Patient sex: M
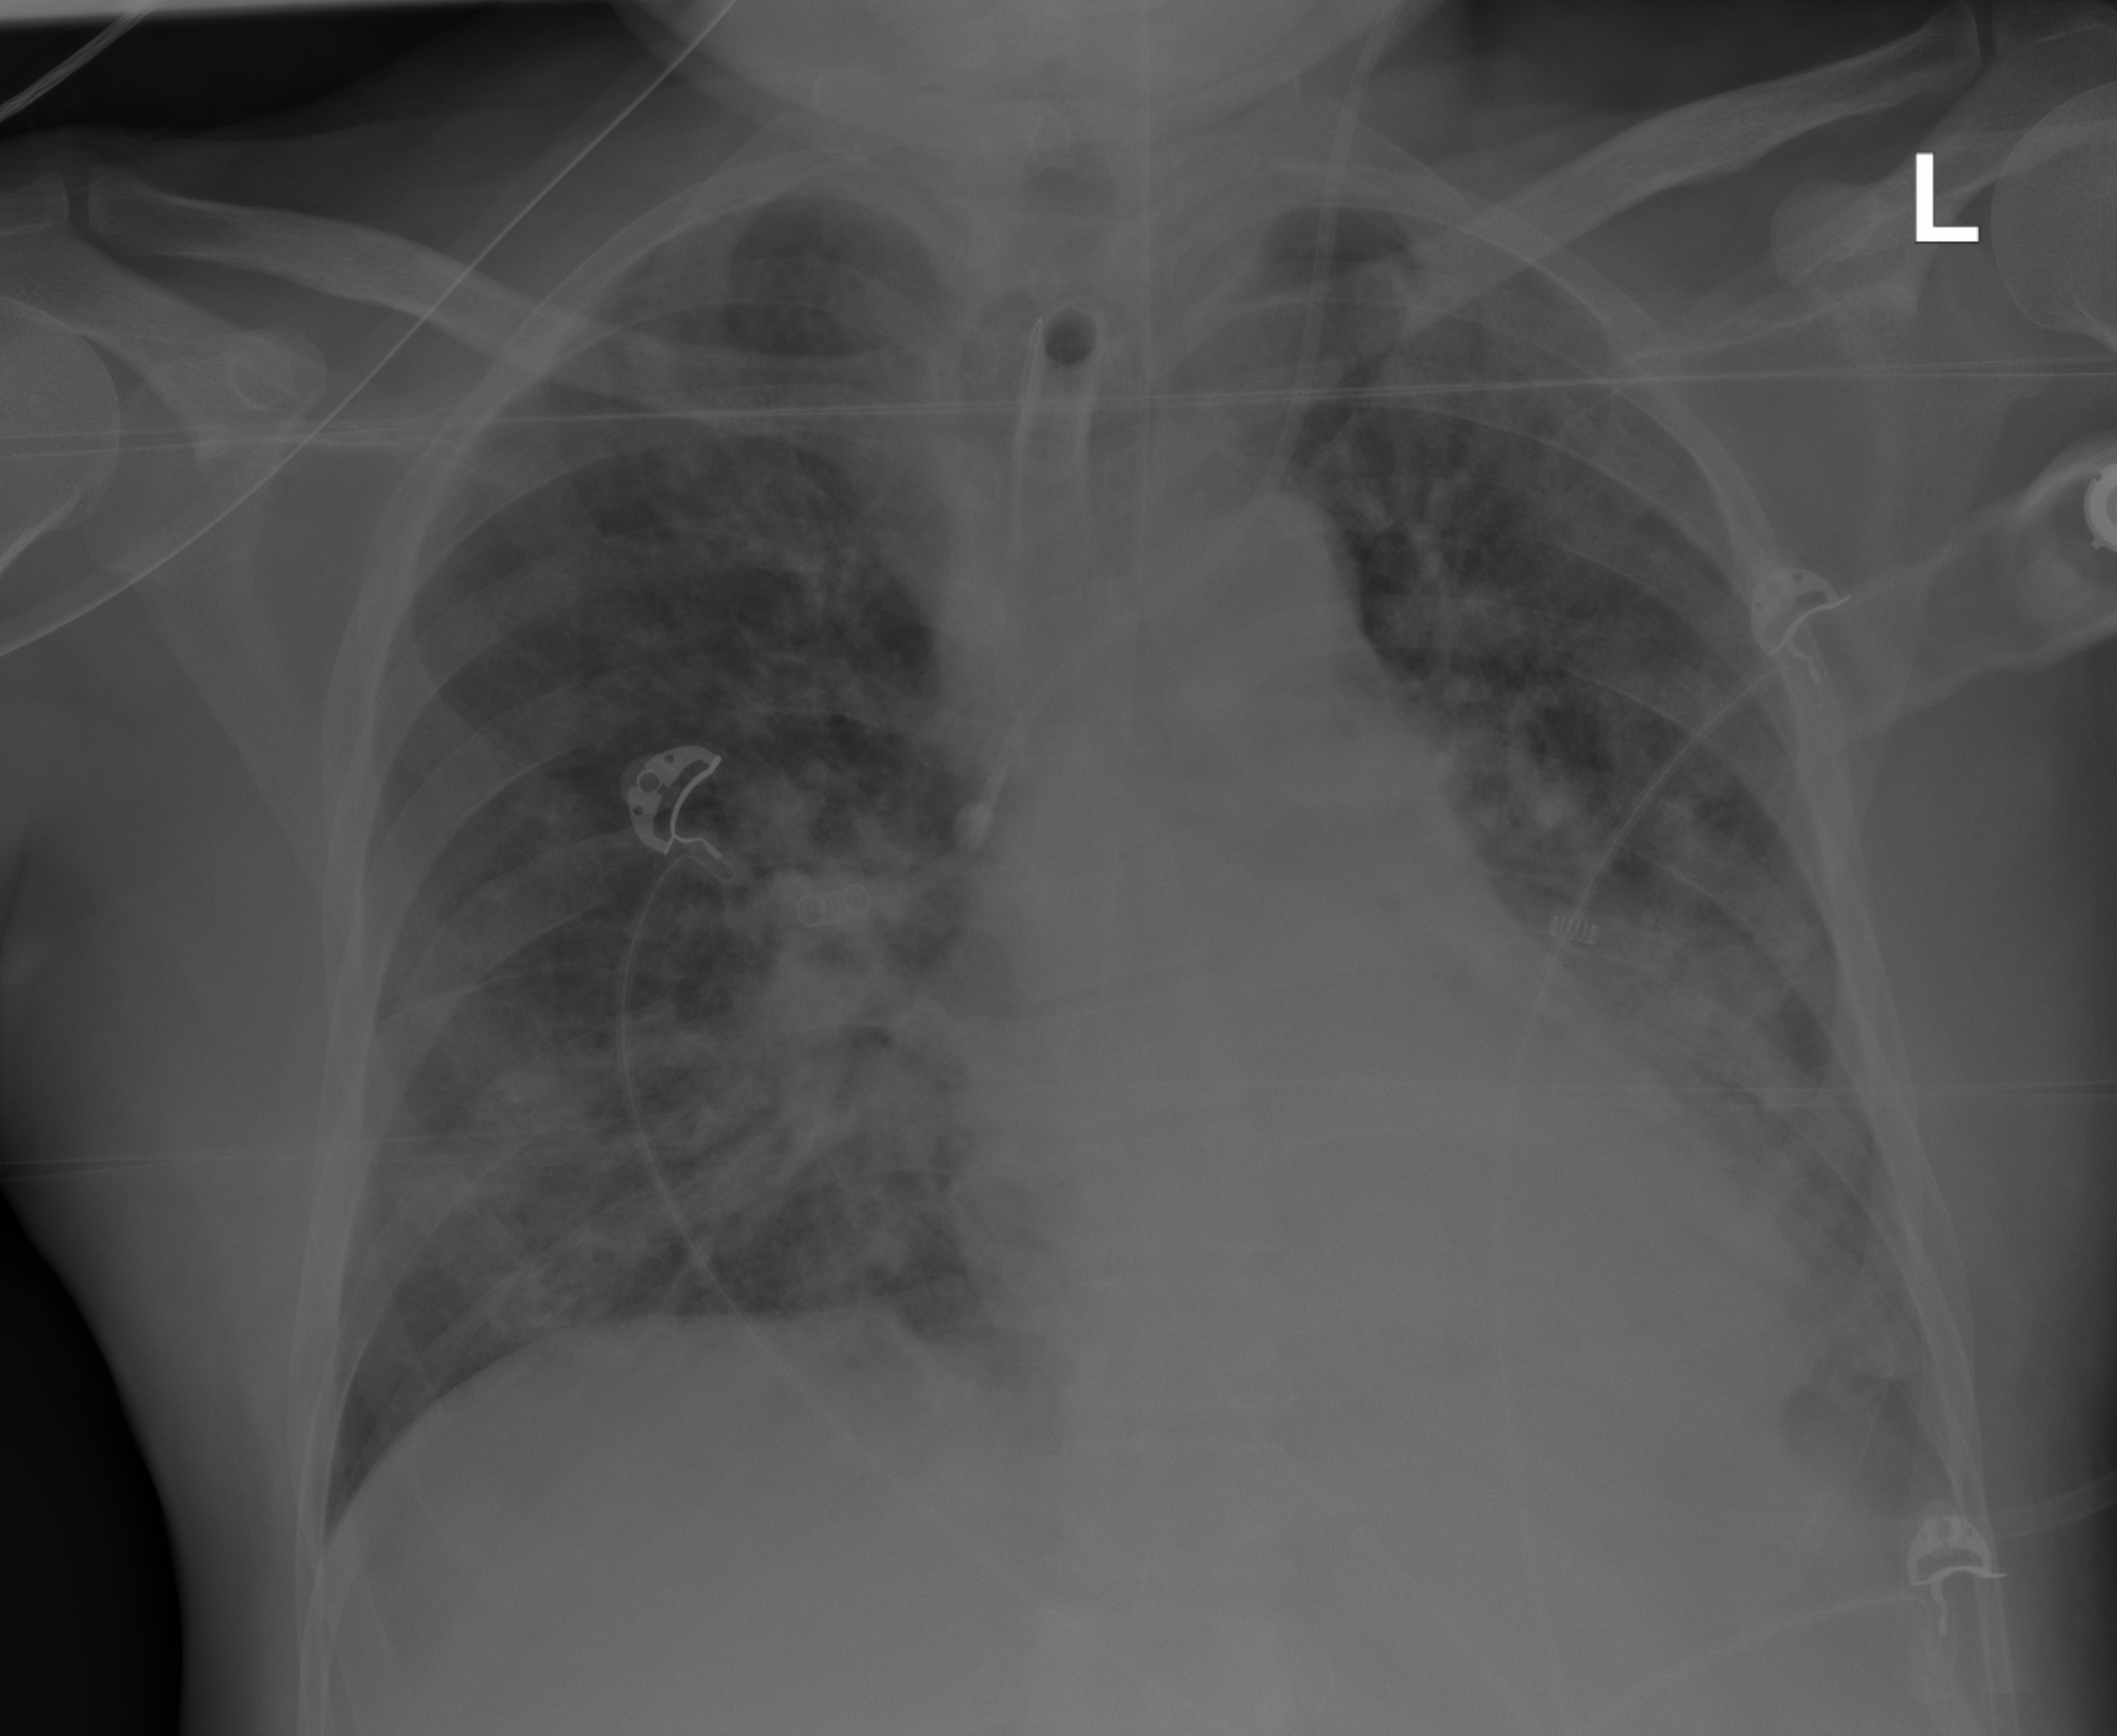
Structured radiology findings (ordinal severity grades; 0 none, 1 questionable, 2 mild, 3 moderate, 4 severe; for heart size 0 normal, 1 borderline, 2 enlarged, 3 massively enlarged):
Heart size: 0
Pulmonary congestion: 0
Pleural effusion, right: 0
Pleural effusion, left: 0
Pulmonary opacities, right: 3
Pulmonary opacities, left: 3
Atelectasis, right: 2
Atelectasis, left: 2